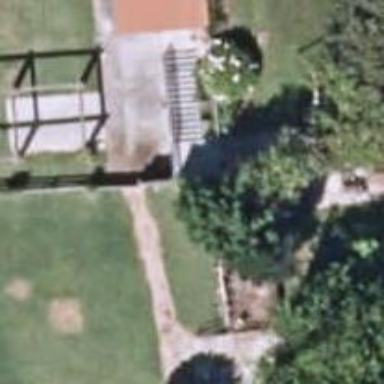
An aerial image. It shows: Fence is in the image.